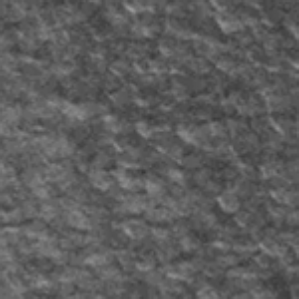
Label: frost